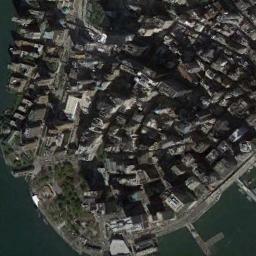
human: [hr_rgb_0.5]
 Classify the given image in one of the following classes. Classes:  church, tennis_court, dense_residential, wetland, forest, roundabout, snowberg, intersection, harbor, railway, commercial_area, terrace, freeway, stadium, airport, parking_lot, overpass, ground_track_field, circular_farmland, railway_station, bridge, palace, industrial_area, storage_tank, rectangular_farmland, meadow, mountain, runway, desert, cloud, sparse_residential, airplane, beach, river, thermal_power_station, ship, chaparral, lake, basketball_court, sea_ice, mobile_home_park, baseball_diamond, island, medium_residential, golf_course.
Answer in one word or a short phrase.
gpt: commercial_area